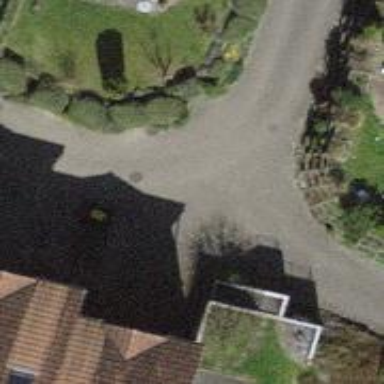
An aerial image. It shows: Driveway made of paving stones.